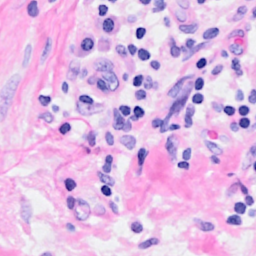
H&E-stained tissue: Breast